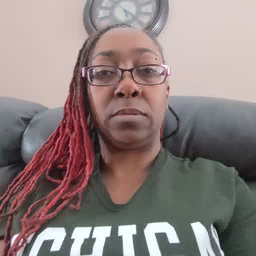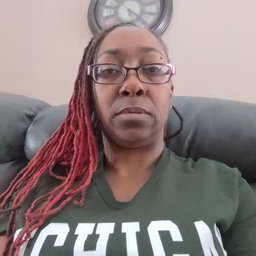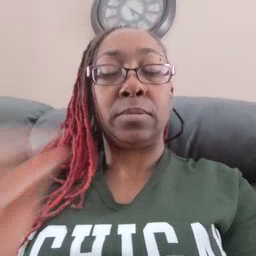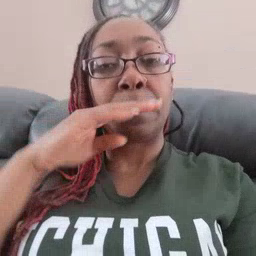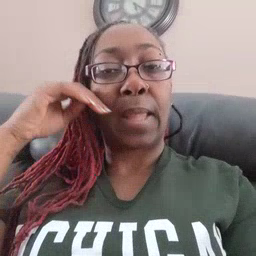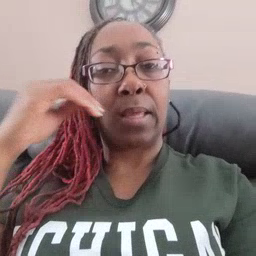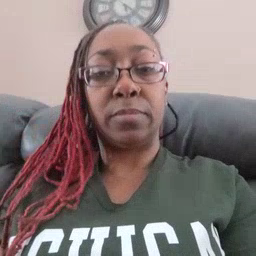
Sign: smile